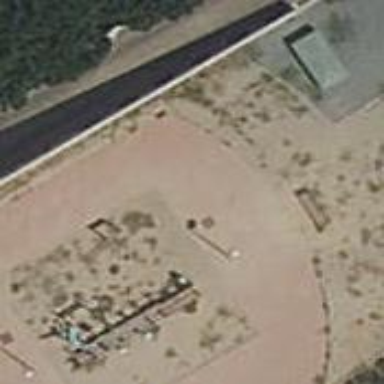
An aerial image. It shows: Playground area for leisure land.